Question: I'm using an cartoonish icons for system users and I noticed that when the background is transparent in the file, it gets ugly black in CRM on the form. So I made it obliquely white, which resolved the problem half way through. The other half is that the sucker looks as the image below shows.

Can it be resolved somehow or do I just need to get used to it and live with it?
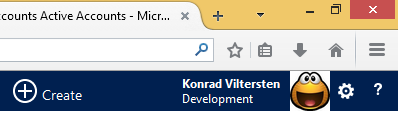
Answer: Dynamics CRM doesn't support transparent PNGs for the 'entityimage' field.
The ugly alternative is to use the bar color (#002050) as background of your images.
EDIT: in case you want to have fun with the 'entityimage' field and a webcam, check my tool
<URL>